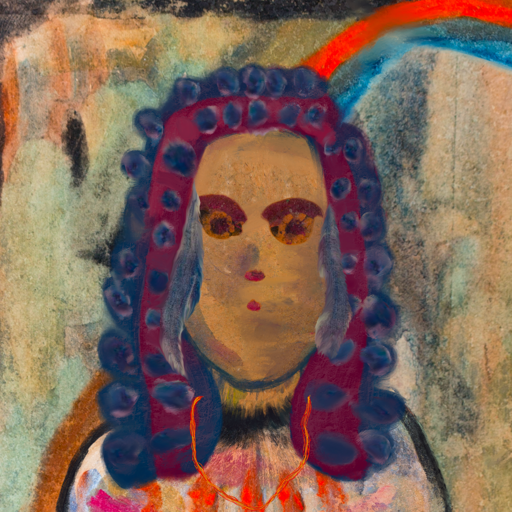
Background: Childish, Head And Neck Front: In_The_Sun, Face Front: Doll, Bust: Childish, Hair Front: Hill_Girl, Head Accessory: Blank, Second Necklace: Gypsy_Mother_2, Necklace: Blank, Baby: Blank